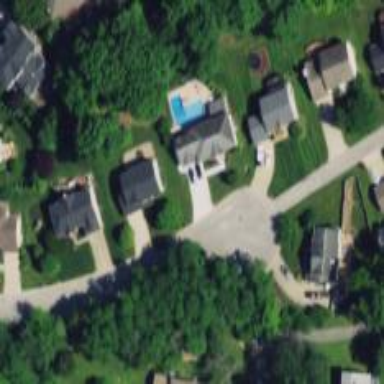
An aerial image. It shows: Driveway.